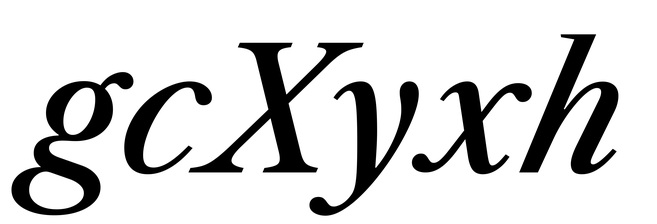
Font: LibreCaslonText-Italic_Medium_Italic